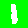
Digit: 1